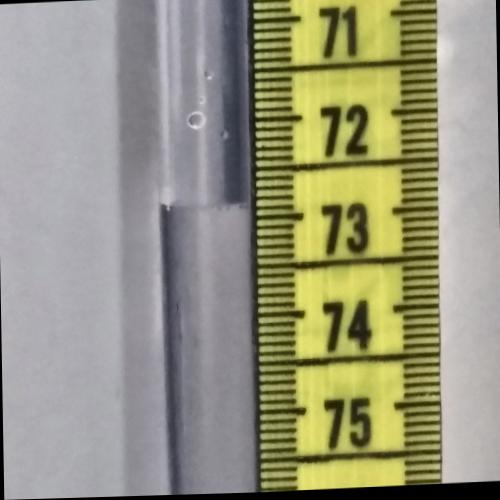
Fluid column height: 72.8 cm